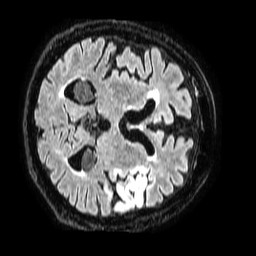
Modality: FLAIR
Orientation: axial
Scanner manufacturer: philips
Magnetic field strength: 1.5 T
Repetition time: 4.8 s
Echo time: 0.3 s